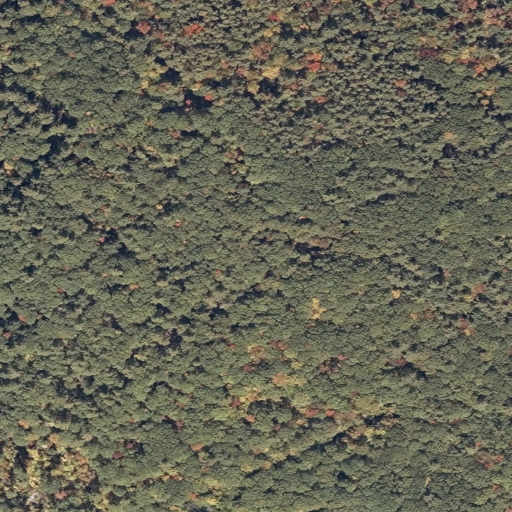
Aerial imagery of mountain in Maine named Kimball Hill containing mixed forest, deciduous forest, evergreen forest, and shrub